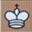
Piece: wK